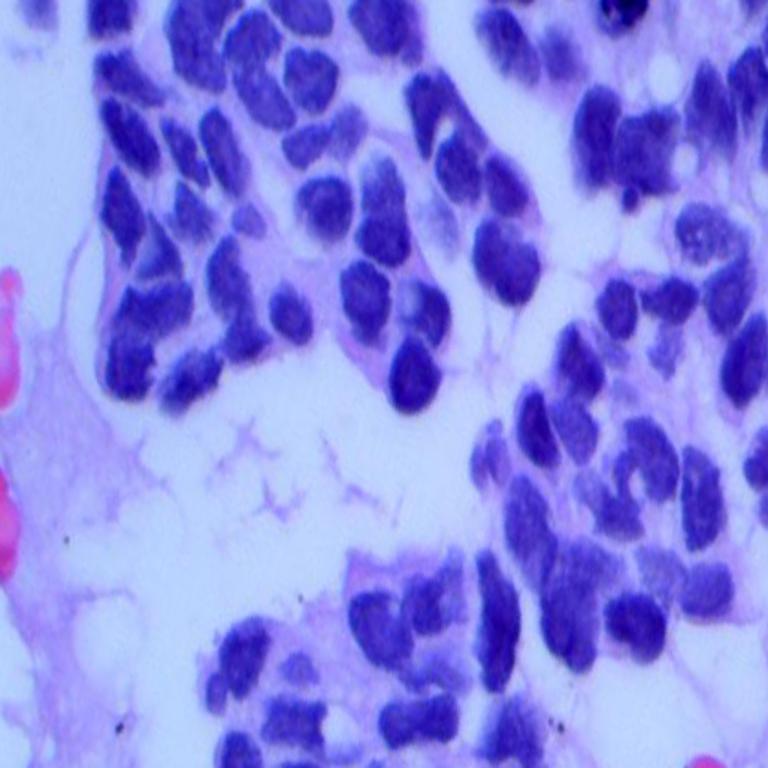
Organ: lung
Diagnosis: adenocarcinomas